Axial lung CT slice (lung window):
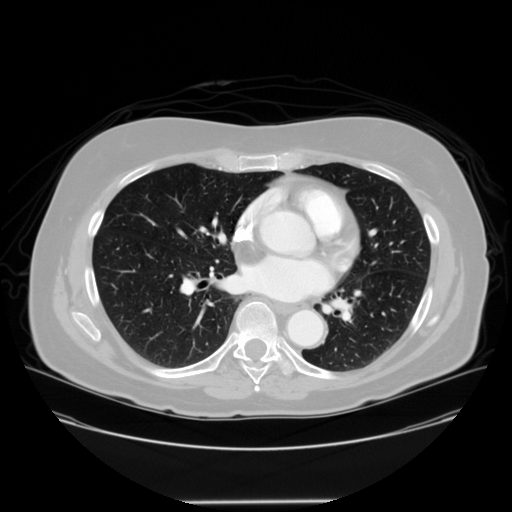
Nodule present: no